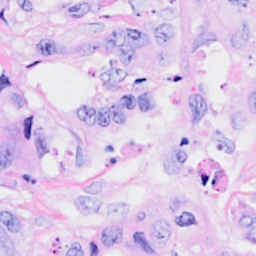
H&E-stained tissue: Breast